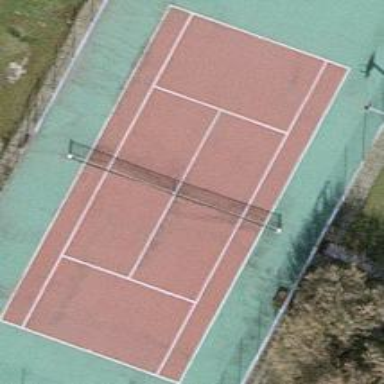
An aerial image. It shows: Tennis court in leisure pitch.